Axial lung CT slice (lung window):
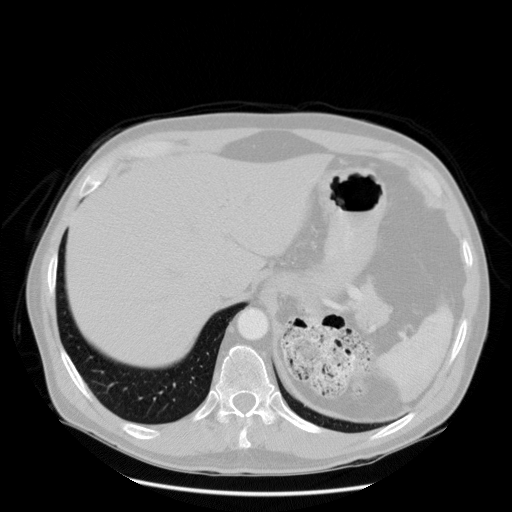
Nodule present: no